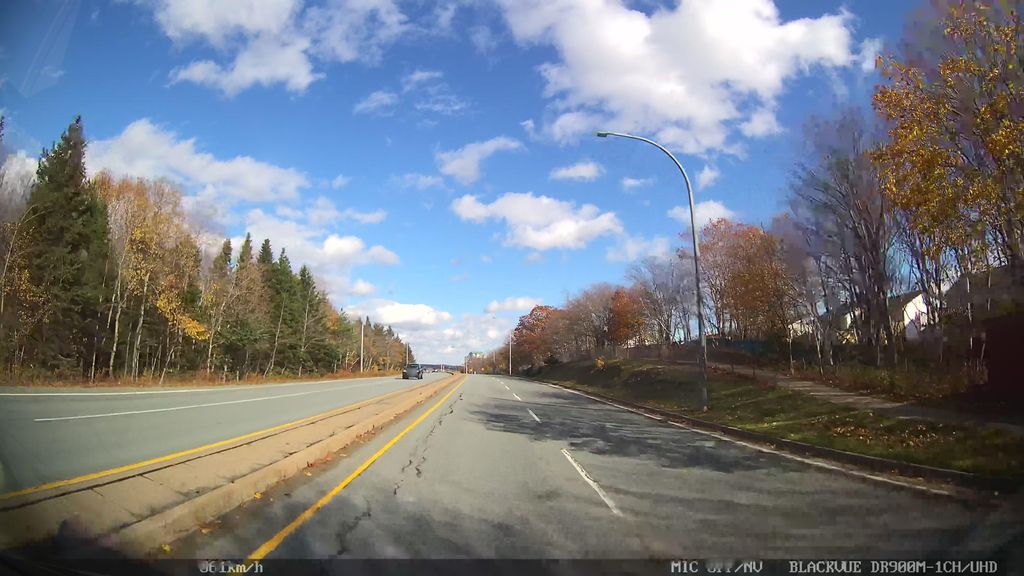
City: halifax